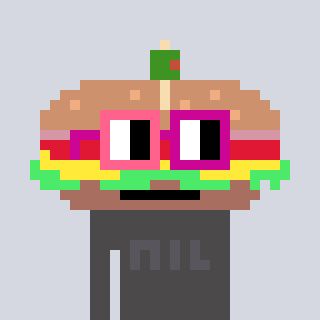
a pixel art character with square pink and red glasses, a sandwich-shaped head and a grayscale-colored body on a cool background